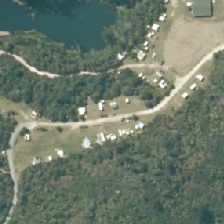
Land cover: low_producing_grassland